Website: crate-barrel
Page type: account-selection
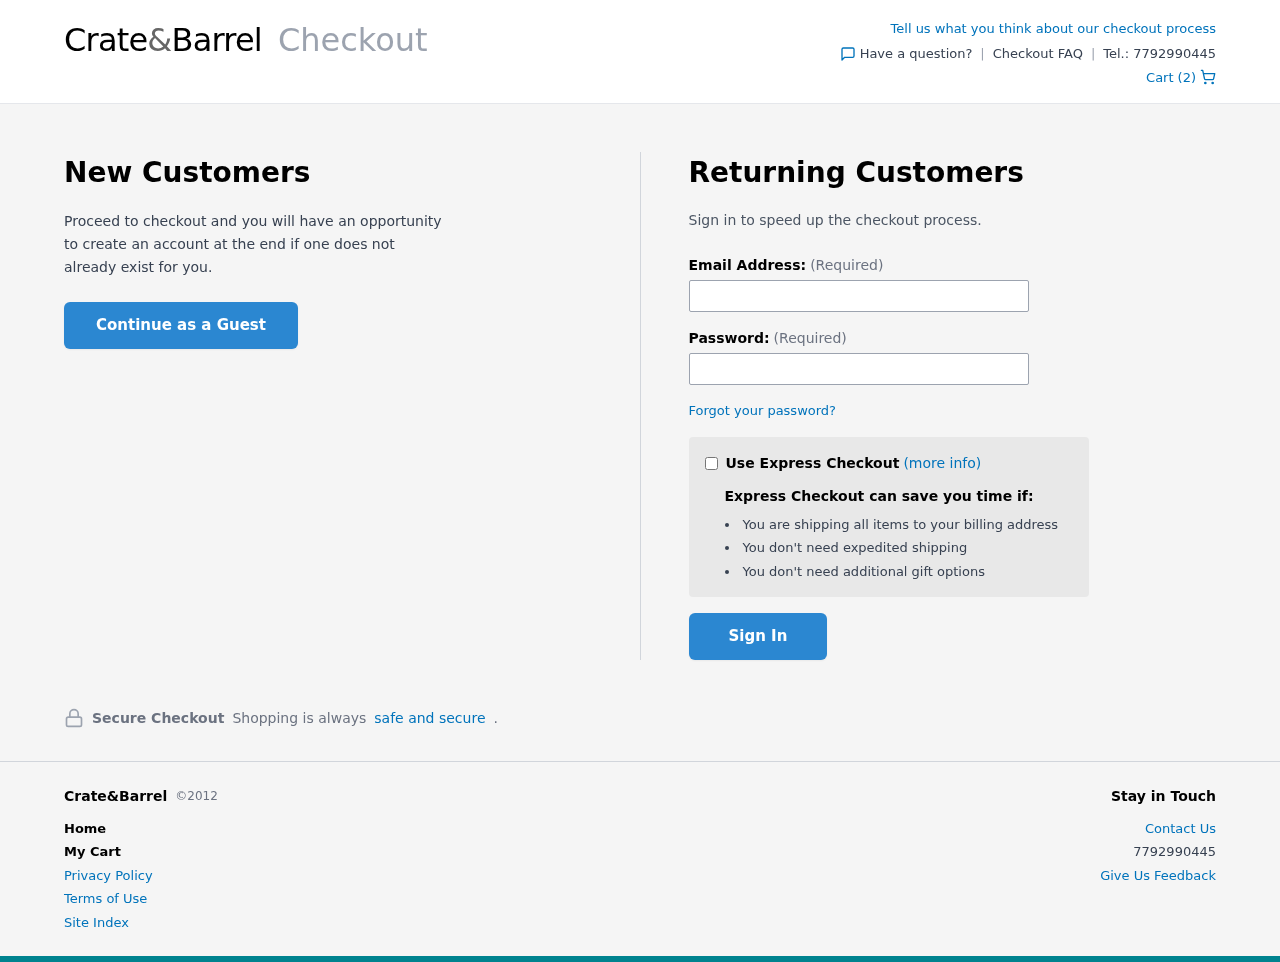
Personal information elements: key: PII_EMAIL
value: cferguson@yahoo.com
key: PII_PHONE
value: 7792990445
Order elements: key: ORDER_NUM_ITEMS
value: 2